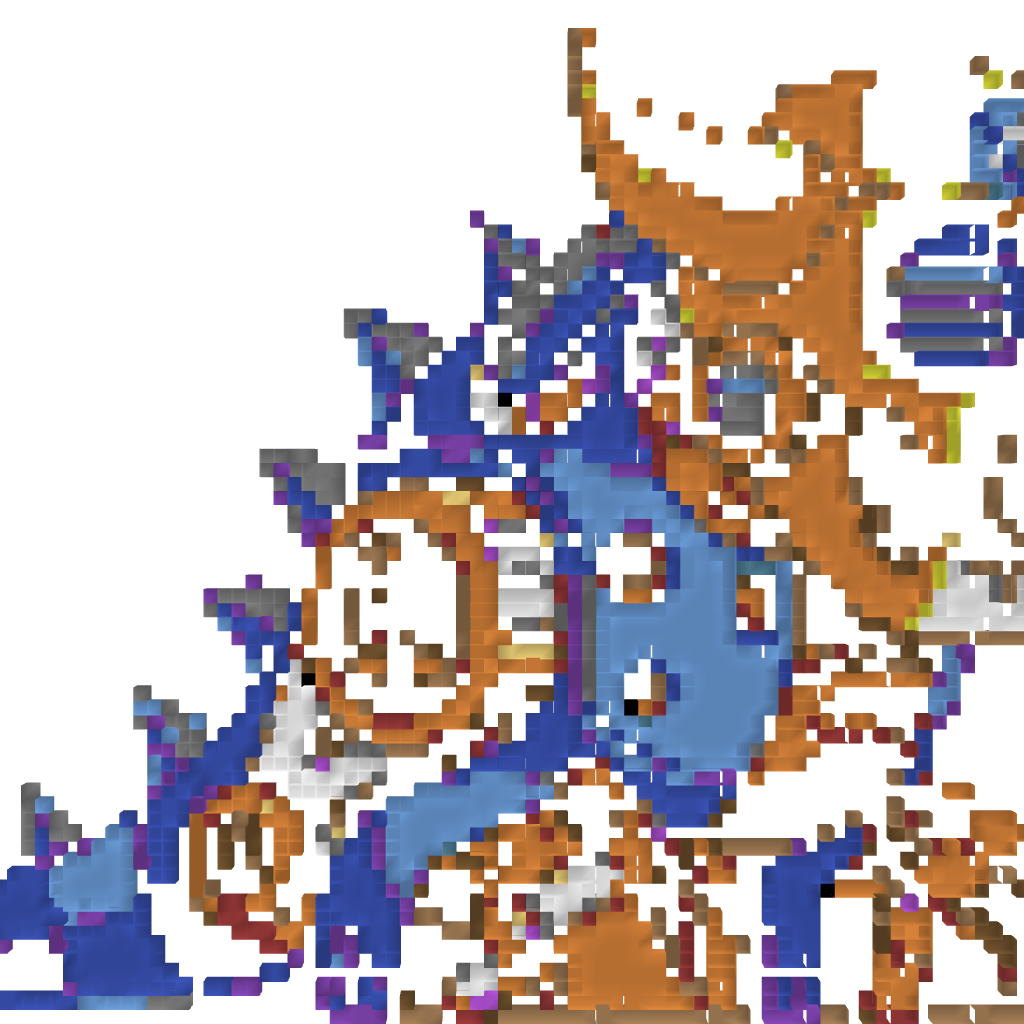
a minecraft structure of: Wily Machine #9 Small Version (ErnieCIII) bad low quality